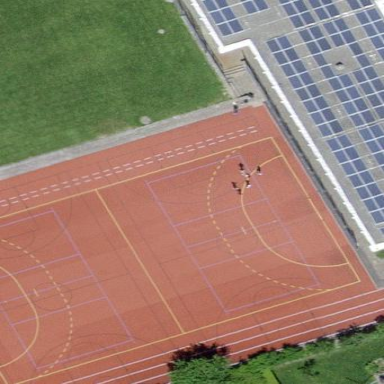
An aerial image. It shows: Concrete multi-sport pitch within leisure land area.